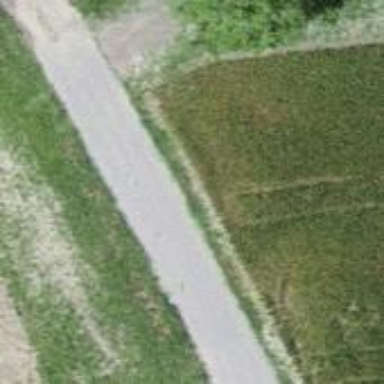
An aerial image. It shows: Agricultural track with pebblestone surface. The track is suitable for agricultural vehicles and has grade3 tracktype.